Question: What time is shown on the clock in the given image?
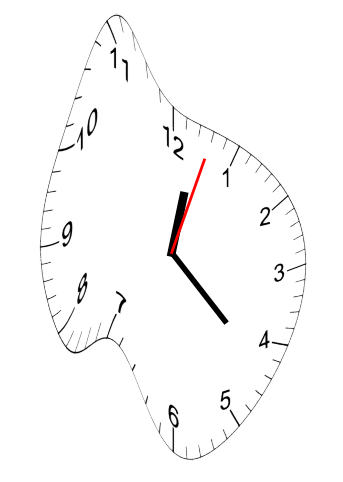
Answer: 12:22:03